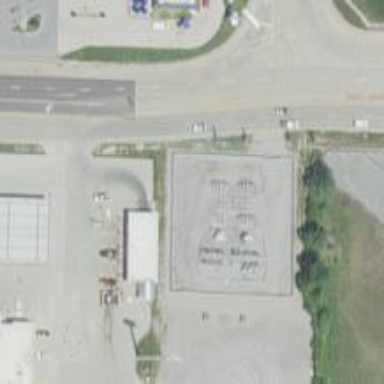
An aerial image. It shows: Power substation.